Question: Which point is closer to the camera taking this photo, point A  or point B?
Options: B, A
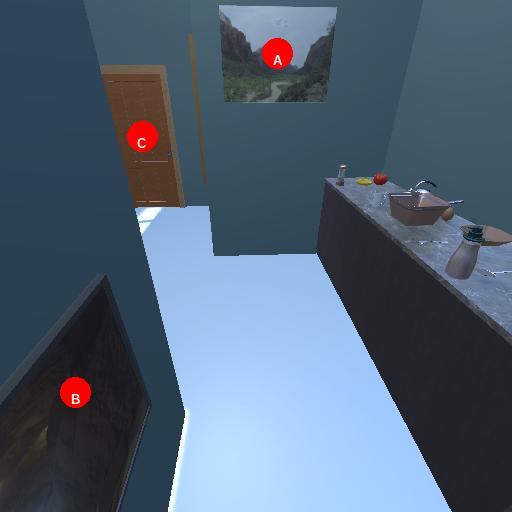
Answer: B